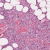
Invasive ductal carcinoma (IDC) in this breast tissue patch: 1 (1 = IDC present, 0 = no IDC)